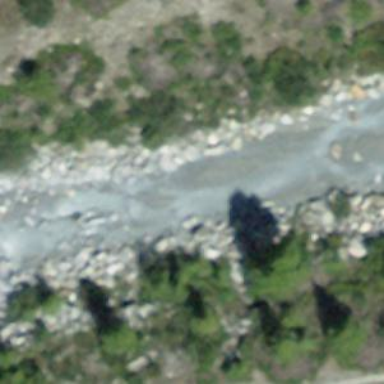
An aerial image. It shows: River flowing through natural landscape.